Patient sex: M
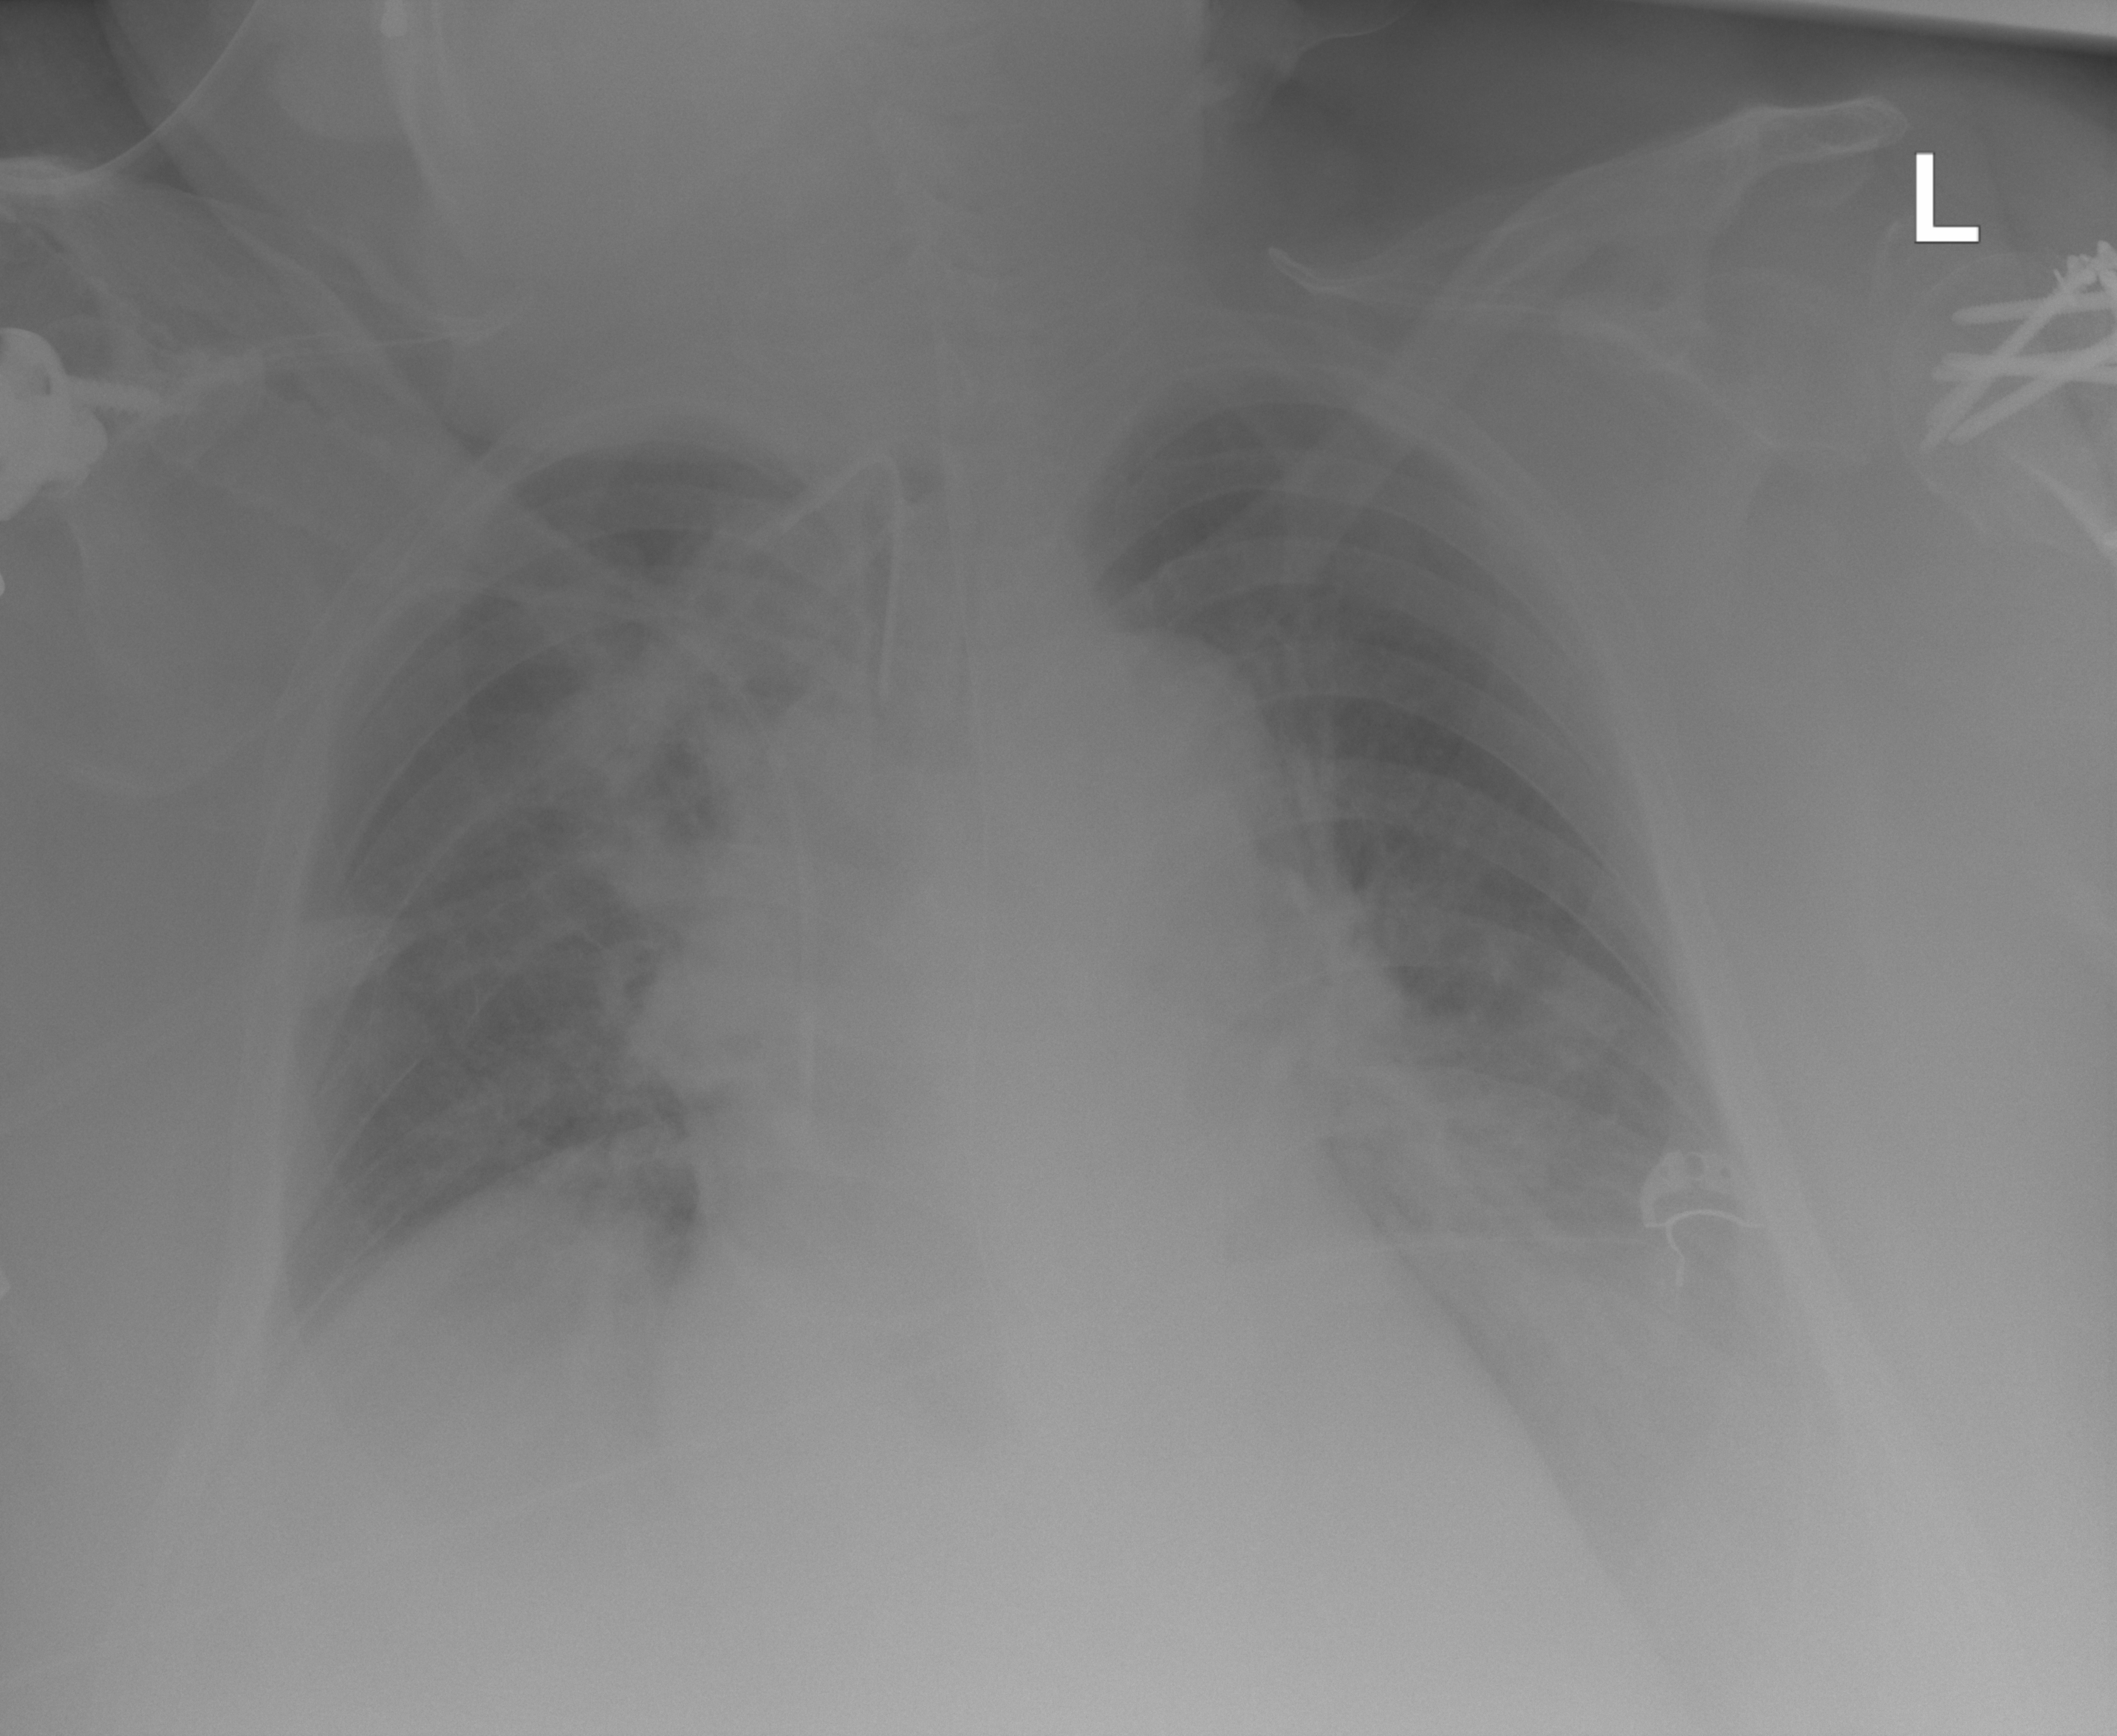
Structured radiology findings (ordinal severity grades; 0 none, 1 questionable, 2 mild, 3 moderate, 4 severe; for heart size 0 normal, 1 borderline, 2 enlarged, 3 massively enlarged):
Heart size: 2
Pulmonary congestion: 2
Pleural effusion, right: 0
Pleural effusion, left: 3
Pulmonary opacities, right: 1
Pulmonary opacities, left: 1
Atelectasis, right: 2
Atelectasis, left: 2